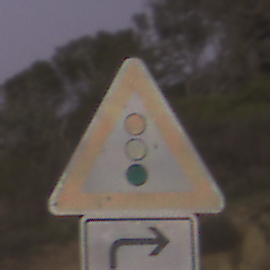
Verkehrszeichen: Lichtzeichenanlage
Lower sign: RichtungsangabeDurchPfeile5
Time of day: Dawn
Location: Outdoor (RoadRail)
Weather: Clear
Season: NotSpecified
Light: Natural